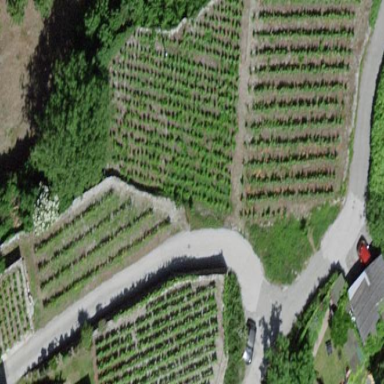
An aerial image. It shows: Vineyard with grape crops.